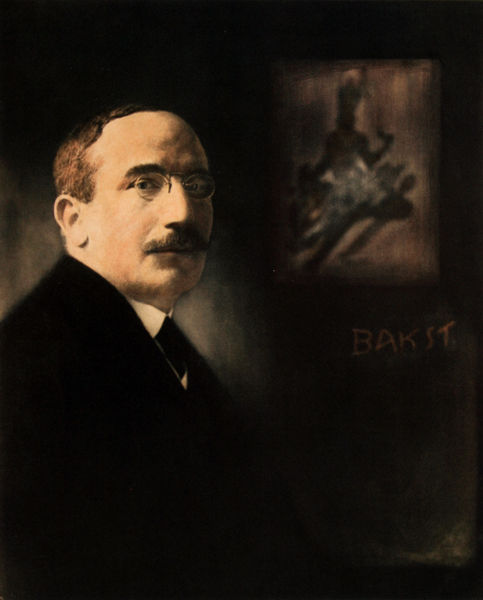
Titel: Léon Bakst
Künstler: E.O. Hoppé
Standort: Los Angeles
Institution: Curatorial Assistance
Schlagwörter: gemälde, mann, schatten, frau, frisur, hintergrund, licht, mund, ohr, stirn, tür, zimmer, blick, bart, gläser, hemd, jacke, inkarnat, kragen, mensch, bildnis, portrait, porträt, öl, kinn, lippen, rosa, schrift, schnäuzer, krawatte, glanz, wange, hemdkragen, schnauzbart, foto, name, brille, buchstaben, dämon, pupille, schläfe, lichtschein, monokel, schnurrrbrat